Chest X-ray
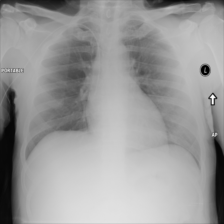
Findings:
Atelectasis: negative
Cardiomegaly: negative
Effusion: negative
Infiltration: negative
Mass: negative
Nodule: negative
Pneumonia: negative
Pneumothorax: negative
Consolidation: negative
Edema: negative
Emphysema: negative
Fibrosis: negative
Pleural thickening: negative
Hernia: negative